Interaction volume radius: 10 \u00c5
Interaction volume height: 15 \u00c5
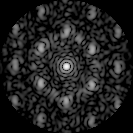
Disorder parameter: 0.596